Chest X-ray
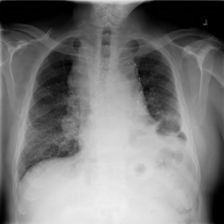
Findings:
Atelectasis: positive
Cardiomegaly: negative
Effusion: negative
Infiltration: positive
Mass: positive
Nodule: negative
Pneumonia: negative
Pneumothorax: negative
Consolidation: negative
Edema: negative
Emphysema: negative
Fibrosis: negative
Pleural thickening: negative
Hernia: negative